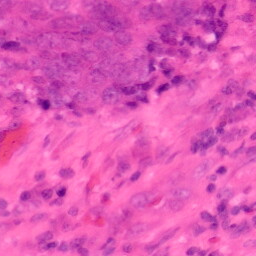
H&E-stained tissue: Colon